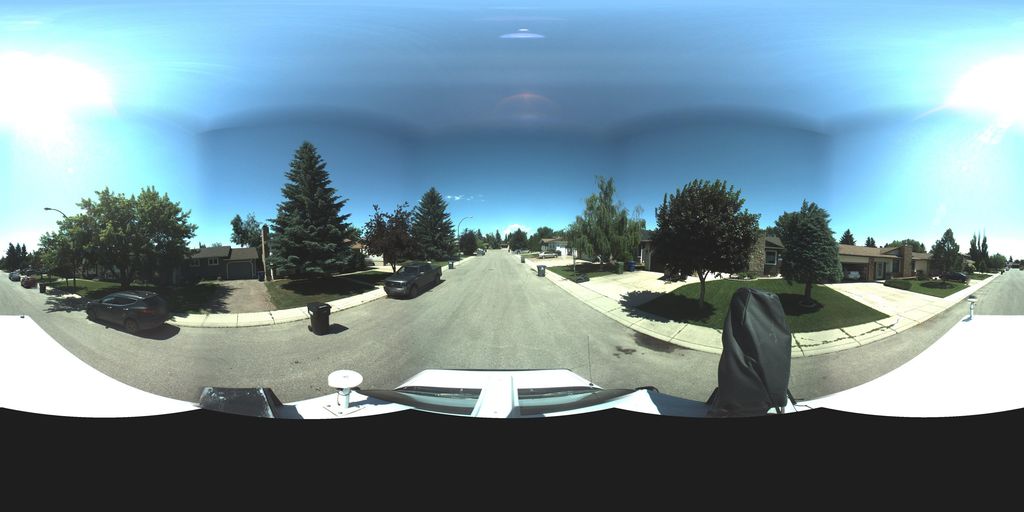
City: saskatoon